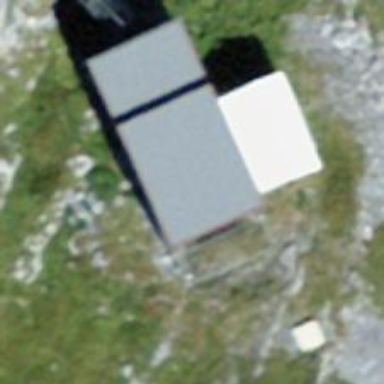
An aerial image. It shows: Cable car.